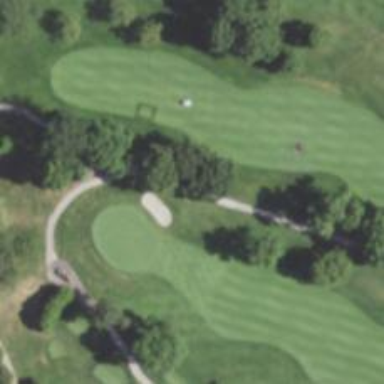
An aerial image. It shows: Footway that resembles golf path.